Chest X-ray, PA view. Patient: 49 years old, sex M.
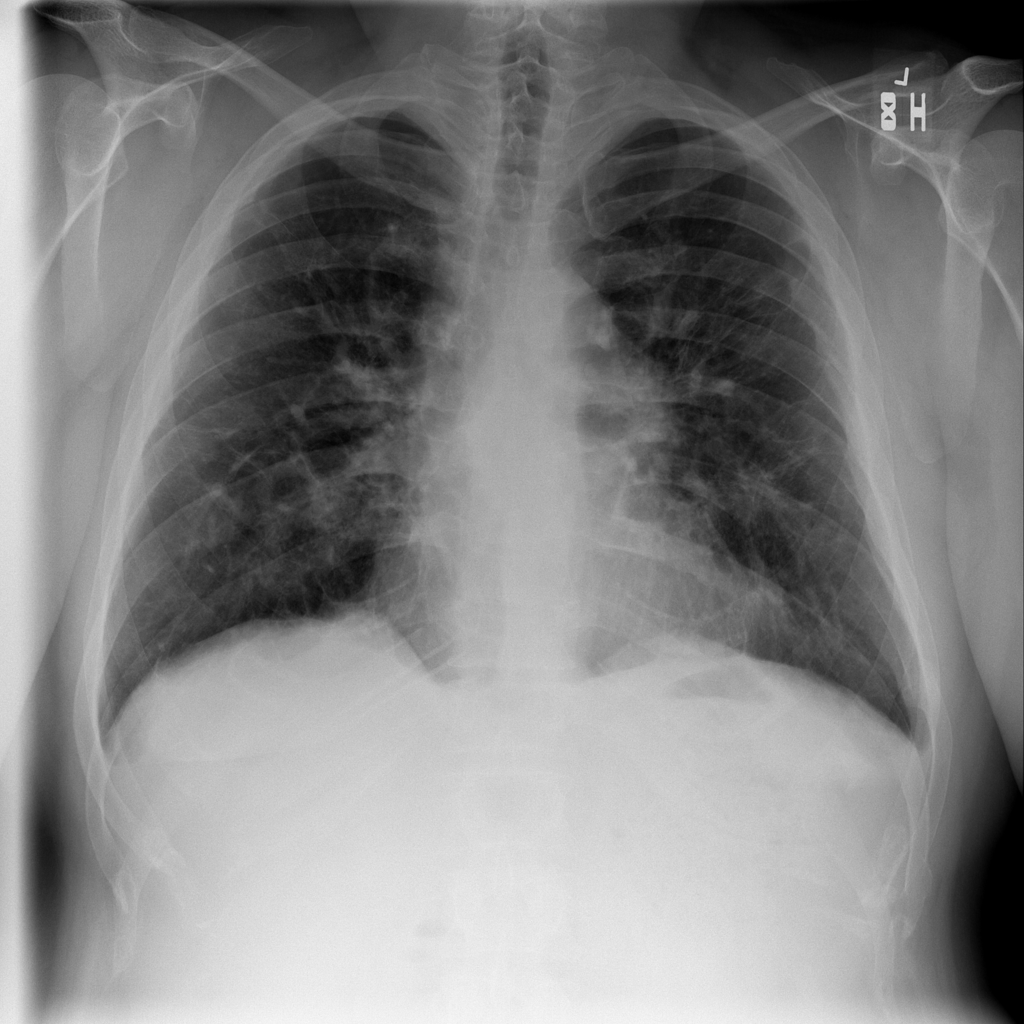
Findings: Fibrosis